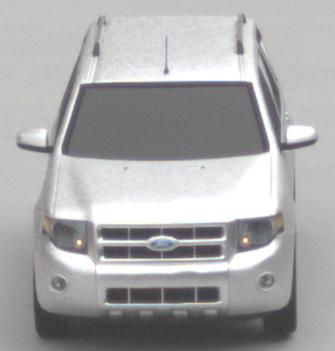
Make: Ford
Model: Escape Hybrid
Detailed model: -
Model produced from: 2004
Model produced until: 2012
Doors: 5
Color: white
Road condition: dry road
Daytime: morning or afternoon
Contrast: low contrast